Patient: sex M, age 34
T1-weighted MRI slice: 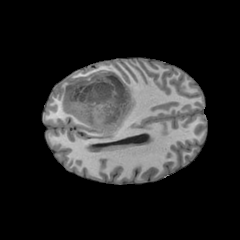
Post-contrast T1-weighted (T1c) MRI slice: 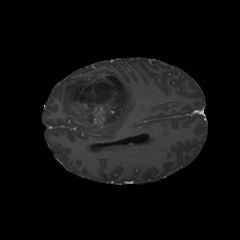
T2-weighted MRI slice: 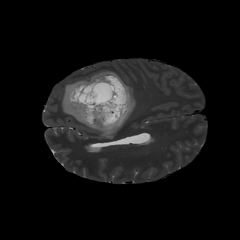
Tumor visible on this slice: yes
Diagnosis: Astrocytoma, IDH-mutant
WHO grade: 4